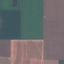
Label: AnnualCrop